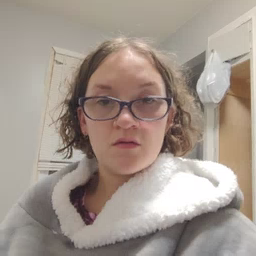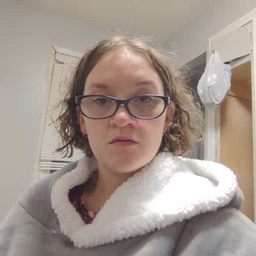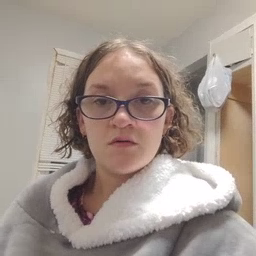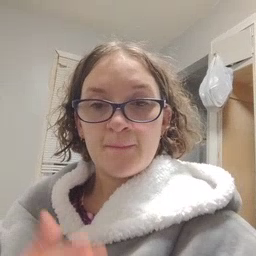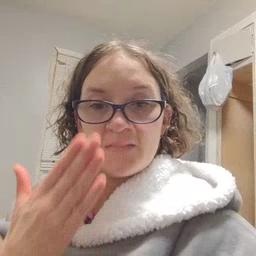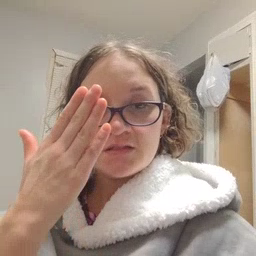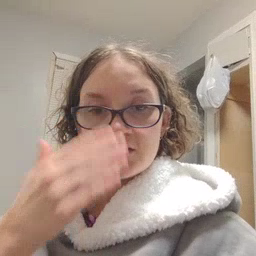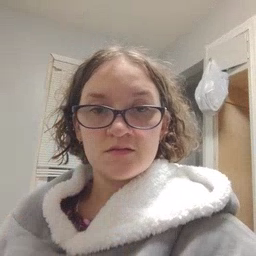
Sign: mitten